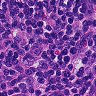
Metastatic tissue present: no